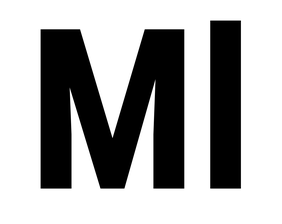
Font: Roboto_Condensed_Bold